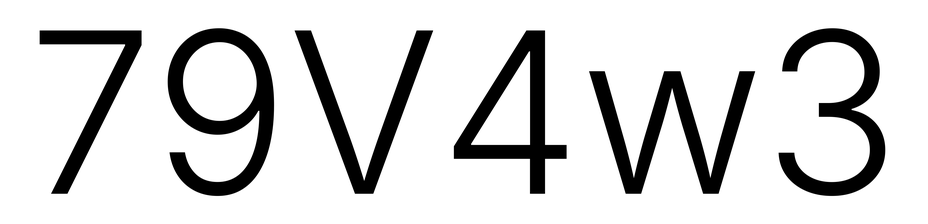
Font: Inter_Light